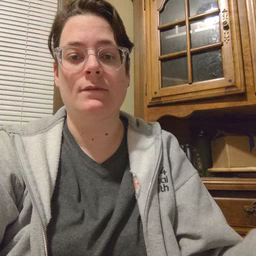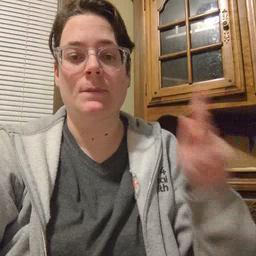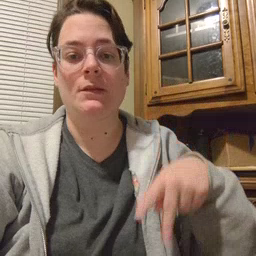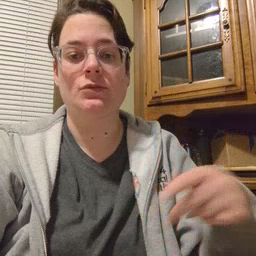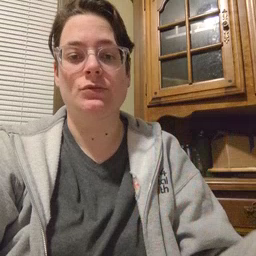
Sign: person